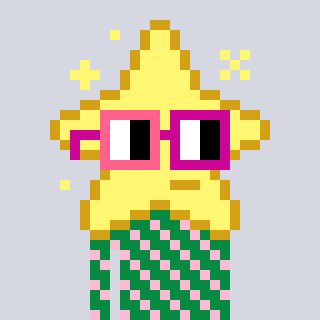
a pixel art character with square pink and red glasses, a star-shaped head and a green-colored body on a cool background